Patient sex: F
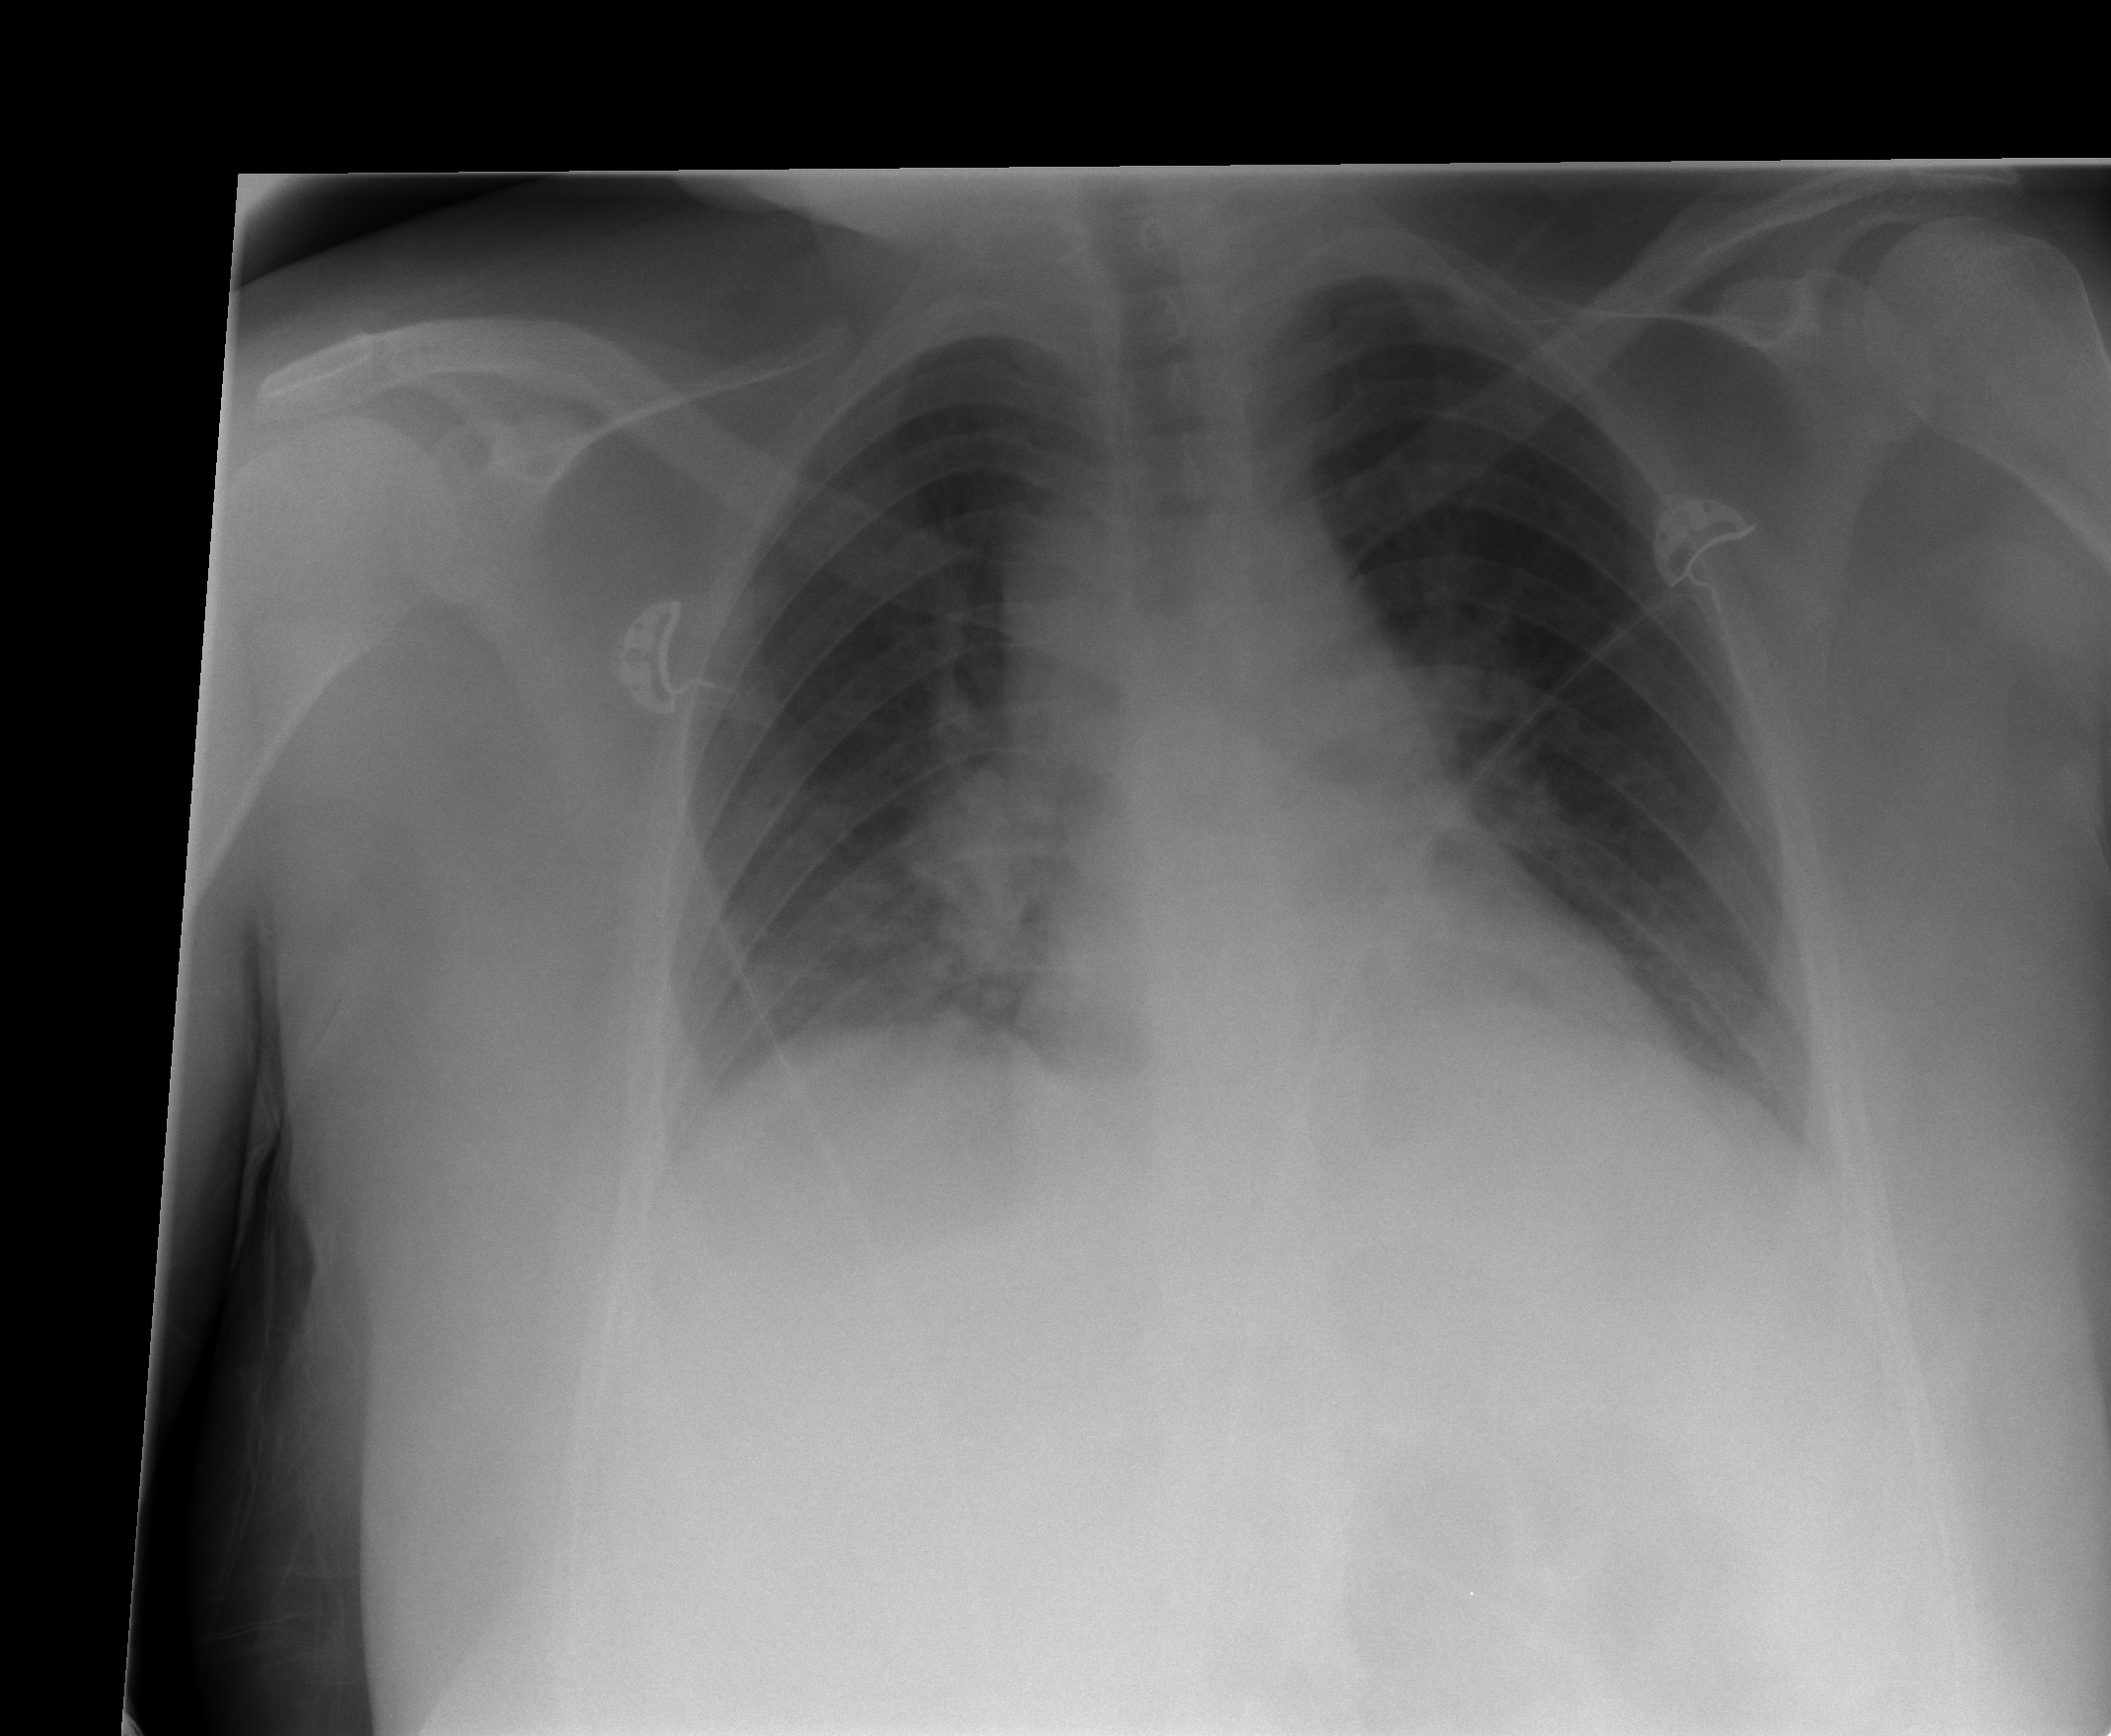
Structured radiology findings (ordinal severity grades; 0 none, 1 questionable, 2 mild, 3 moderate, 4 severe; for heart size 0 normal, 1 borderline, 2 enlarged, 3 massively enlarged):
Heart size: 0
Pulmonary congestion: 0
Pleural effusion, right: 0
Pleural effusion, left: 0
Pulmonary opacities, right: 2
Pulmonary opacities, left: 0
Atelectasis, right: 0
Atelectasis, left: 0